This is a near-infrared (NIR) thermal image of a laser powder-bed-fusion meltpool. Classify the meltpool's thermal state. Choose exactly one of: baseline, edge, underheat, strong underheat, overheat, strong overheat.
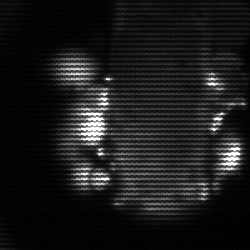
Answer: strong underheat